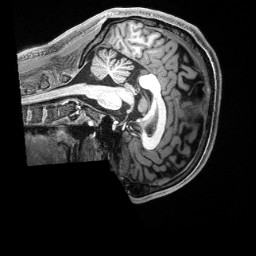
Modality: T1w
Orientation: sagittal
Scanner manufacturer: siemens
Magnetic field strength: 3 T
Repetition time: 2.5 s
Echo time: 0.00231 s